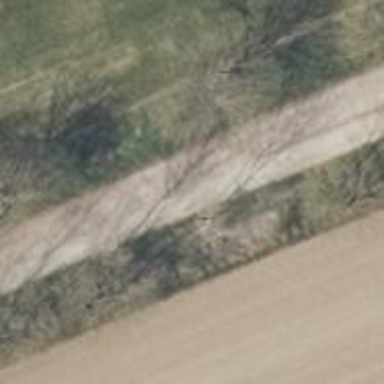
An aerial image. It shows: Row of deciduous broadleaved trees.